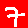
Digit: 7